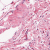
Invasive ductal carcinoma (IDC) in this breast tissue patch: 0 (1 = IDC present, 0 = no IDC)